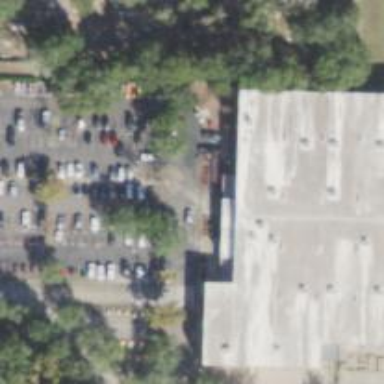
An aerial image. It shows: Parking space.